Field crop: maize
Growth stage: 2
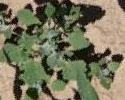
Species: chenopodium